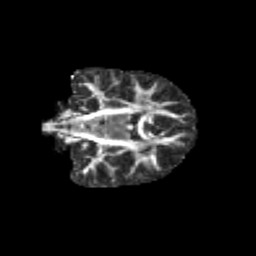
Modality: FA
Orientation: coronal
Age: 9
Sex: female
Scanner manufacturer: siemens
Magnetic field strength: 3 T
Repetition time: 3.8 s
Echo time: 0.07 s